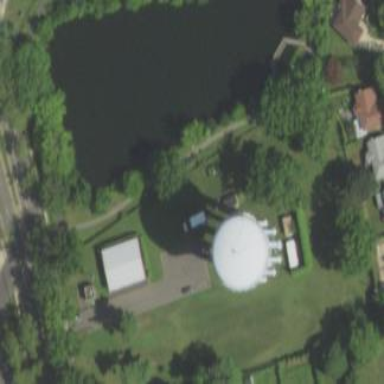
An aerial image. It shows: Water works facility.